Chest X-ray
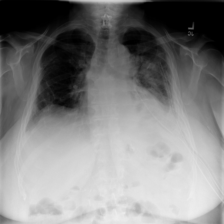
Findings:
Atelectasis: negative
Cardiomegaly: negative
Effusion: negative
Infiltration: negative
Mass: negative
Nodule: negative
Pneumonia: negative
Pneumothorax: negative
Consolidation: negative
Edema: negative
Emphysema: negative
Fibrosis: negative
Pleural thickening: negative
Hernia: negative